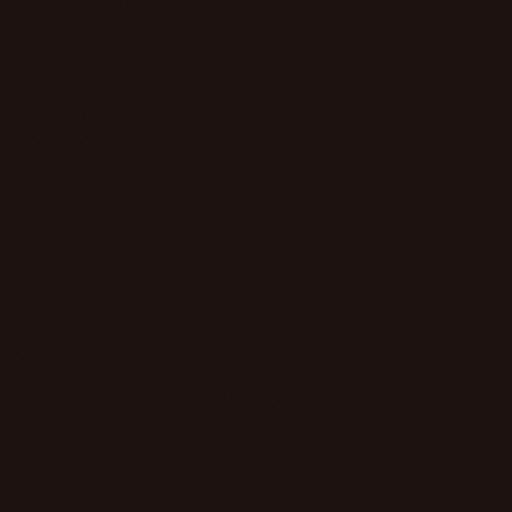
Tags: brown dark leather perforated smooth